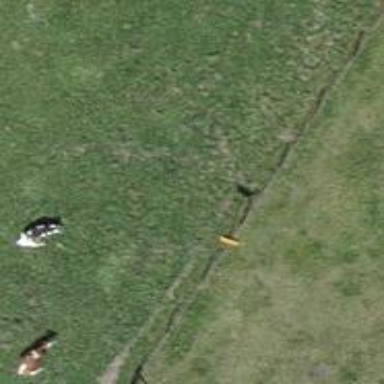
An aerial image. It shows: Pole supporting roof covering pipeline marker.